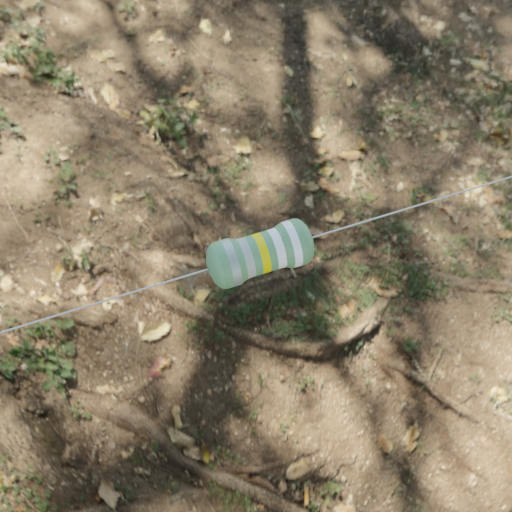
Resistor colour bands (in order): silver, silver, yellow, white, white